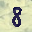
Label: 8